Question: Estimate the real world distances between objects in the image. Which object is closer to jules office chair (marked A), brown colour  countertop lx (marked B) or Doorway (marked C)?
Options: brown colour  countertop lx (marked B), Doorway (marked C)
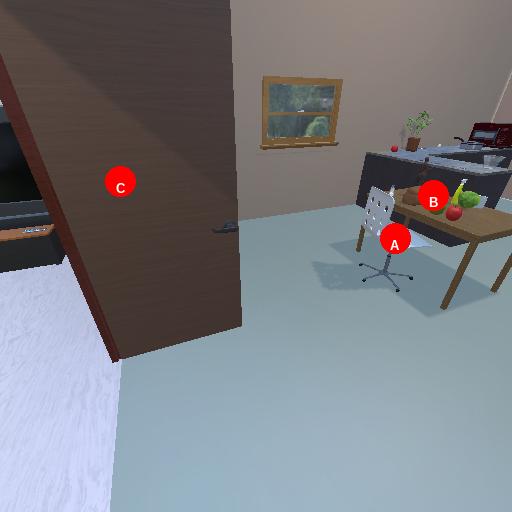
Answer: brown colour  countertop lx (marked B)